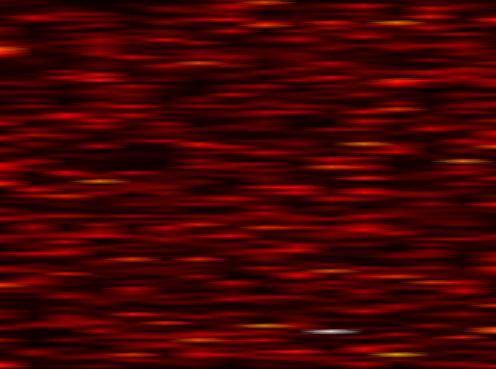
Label: UFMC